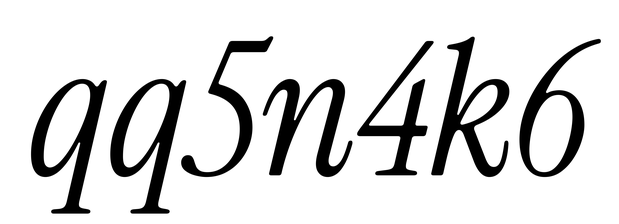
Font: InstrumentSerif-Italic